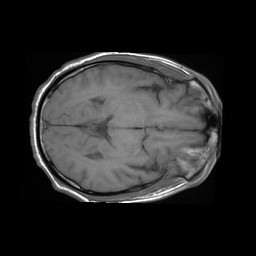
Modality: T1w
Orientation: axial
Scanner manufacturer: ge
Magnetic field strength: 1.5 T
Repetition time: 0.508 s
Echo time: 0.008712 s